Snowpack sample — Loveland Pass, Silver Plume, Colorado, USA (2/11/26, 12:00 PM MST)
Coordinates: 39.663, -105.886
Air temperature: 35 °F
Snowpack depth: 82 cm
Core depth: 40 cm
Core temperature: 23 °F
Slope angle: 13°, slope face: 12°
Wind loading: high
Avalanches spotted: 1
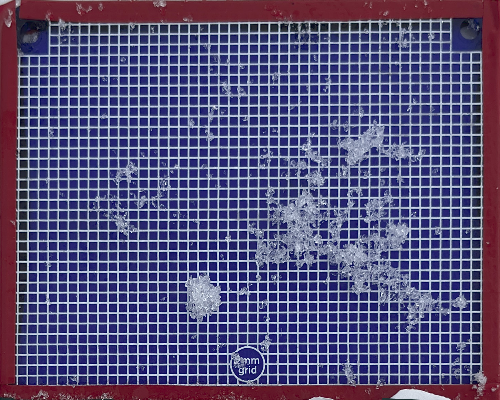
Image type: profile
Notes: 1 small avalanche spotted on the north side of the bowl, lots of wind loading